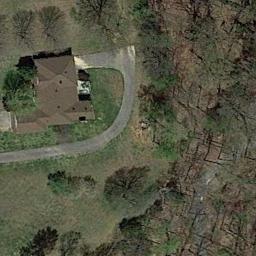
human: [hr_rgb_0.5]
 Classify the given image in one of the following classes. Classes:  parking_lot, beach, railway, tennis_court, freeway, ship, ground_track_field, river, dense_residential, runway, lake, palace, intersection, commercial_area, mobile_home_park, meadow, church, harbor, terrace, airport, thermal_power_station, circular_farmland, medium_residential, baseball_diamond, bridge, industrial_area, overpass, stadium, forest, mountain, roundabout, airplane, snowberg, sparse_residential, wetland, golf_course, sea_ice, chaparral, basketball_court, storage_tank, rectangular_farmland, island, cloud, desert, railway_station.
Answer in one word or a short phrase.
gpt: sparse_residential